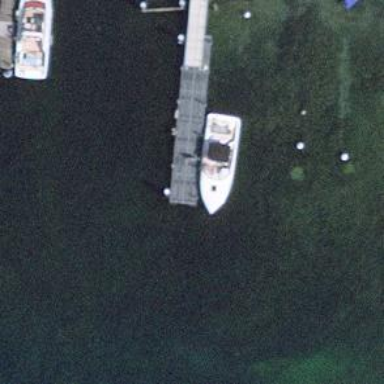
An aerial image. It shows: Man-made pier.